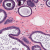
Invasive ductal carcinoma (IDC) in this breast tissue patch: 0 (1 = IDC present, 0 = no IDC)